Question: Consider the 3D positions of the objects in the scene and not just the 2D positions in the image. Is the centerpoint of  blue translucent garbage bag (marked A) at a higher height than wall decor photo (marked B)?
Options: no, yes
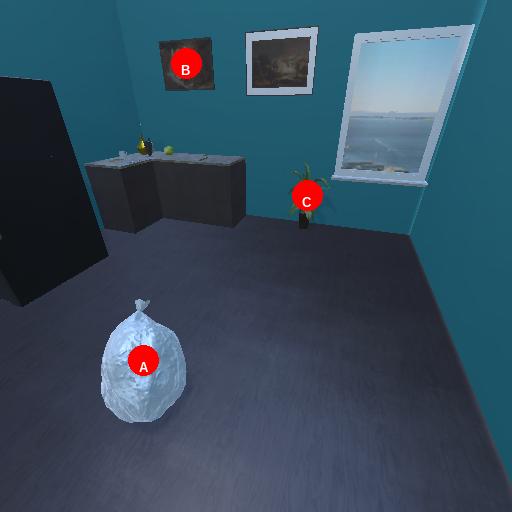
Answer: no